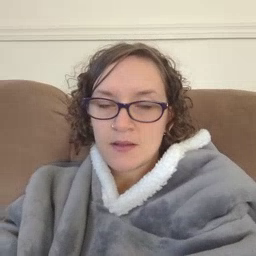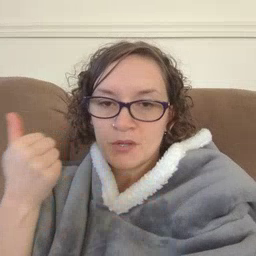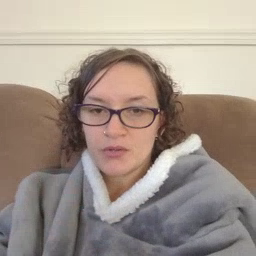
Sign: better